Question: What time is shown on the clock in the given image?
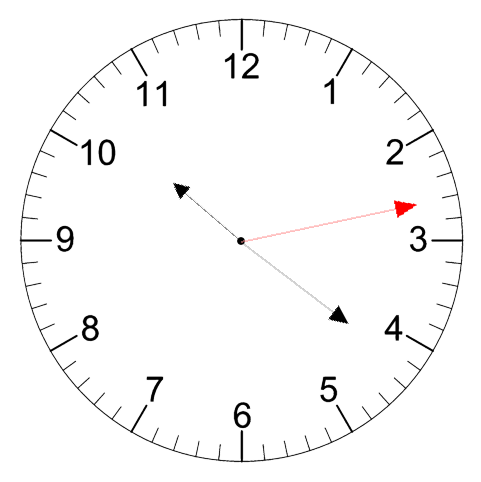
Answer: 10:21:13